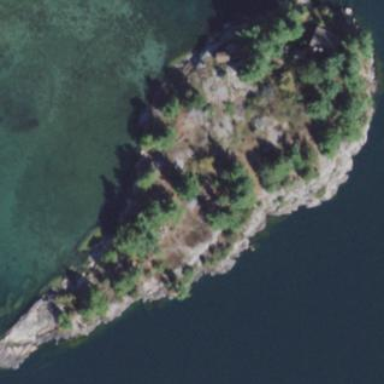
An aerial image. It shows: Islet.